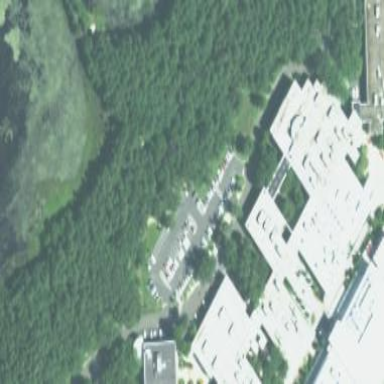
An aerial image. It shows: University building.